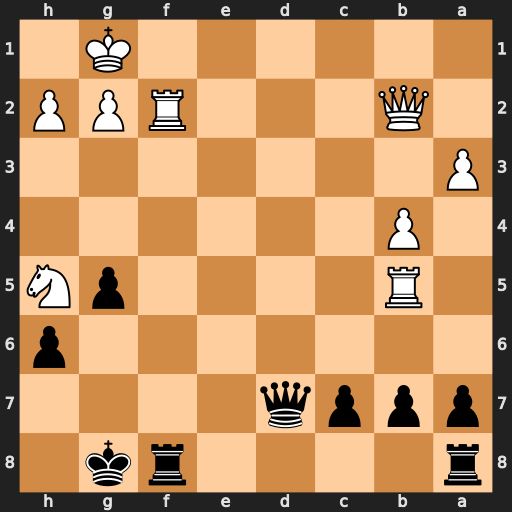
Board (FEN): r4rk1/pppq4/7p/1R4pN/1P6/P7/1Q3RPP/6K1
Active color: b
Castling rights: -
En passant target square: -
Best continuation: Qd1+ Rf1 Rxf1#